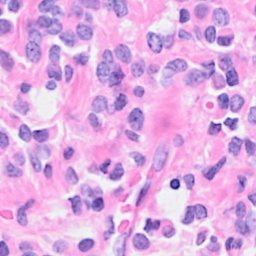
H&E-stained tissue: Breast